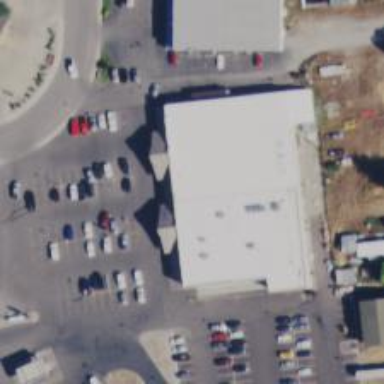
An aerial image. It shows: Supermarket.